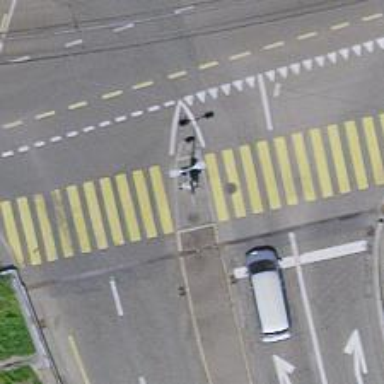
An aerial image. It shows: Road crossing with traffic signals and island.